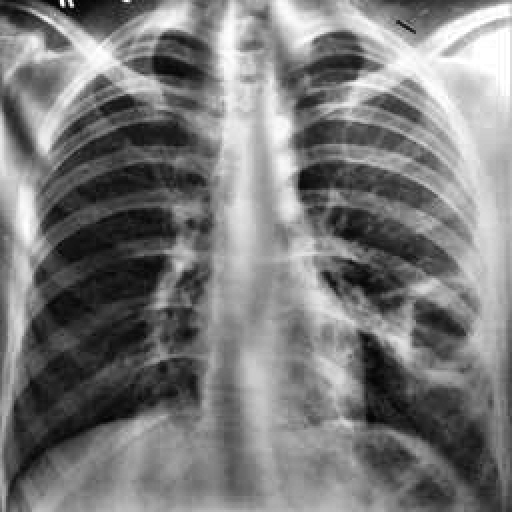
Finding: TUBERCULOSIS